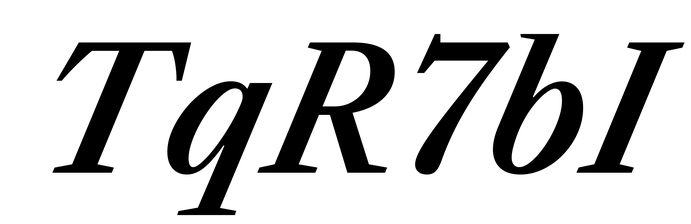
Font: LibreCaslonText-Italic_SemiBold_Italic